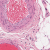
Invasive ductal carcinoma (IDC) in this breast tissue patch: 0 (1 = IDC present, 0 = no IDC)